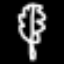
Label: leaf